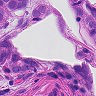
Metastatic tissue present: yes